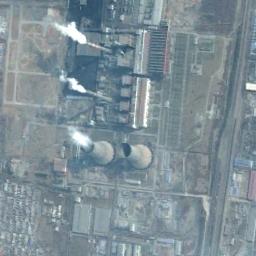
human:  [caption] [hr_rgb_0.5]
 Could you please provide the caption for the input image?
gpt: There are workshops and machinery in the thermal power station  Two cooling towers are emitting steam, and two chimneys are emitting smoke .

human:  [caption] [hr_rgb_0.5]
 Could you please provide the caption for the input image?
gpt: The thermal power station is on the grass next to some buildings with white mist above .

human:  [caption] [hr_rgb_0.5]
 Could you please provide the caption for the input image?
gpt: Many buildings are near the thermal power station .

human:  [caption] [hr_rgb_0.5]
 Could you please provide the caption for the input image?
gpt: There is a thermal power station and a house in the open space by the road .

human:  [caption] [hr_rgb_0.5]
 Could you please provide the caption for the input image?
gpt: There are many buildings and several chimneys on the thermal power station .